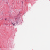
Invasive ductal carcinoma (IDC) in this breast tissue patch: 0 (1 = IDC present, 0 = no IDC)